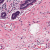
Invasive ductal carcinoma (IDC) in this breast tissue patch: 0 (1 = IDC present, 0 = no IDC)